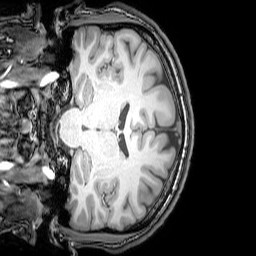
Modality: T1w
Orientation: coronal
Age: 22
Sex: male
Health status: healthy
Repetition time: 0.081 s
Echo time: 0.037 s